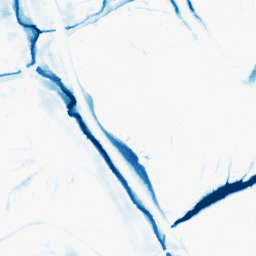
Category: morphological
Decomposition family: morphological_ellipse
Decomposition parameters: operation: closing
width: 20
height: 30
Upsampling method: sinc_hamming
Upsampling parameters: scale: 2
kernel_size: 4
Upsampling scale: 2